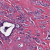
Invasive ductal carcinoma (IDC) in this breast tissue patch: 1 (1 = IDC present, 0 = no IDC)